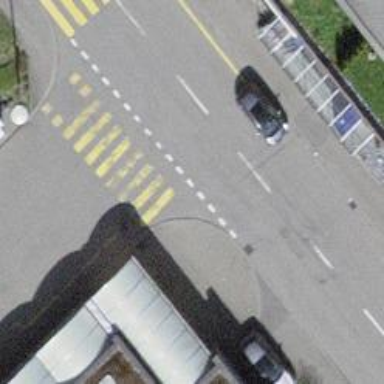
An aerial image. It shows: Kerb serving as barrier.